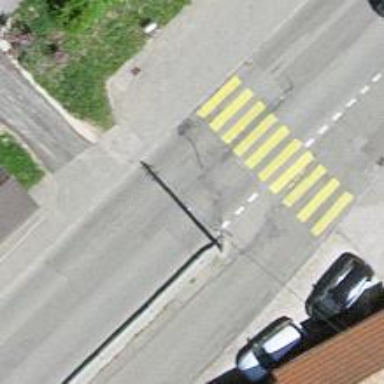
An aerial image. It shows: Zebra crossing on the road.